Question: Hello I am doing an android app which uses OpenCV to detect rectangles/squares, to detect them I am using functions (modified a bit) from squares.cpp. Points of every square found I am storing in vector> squares, then i pass it to the function which choose the biggest one and store it in vector theBiggestSq. The problem is with the cropping function which code i will paste below (i will post the link to youtube showing the problem too). If the actual square is far enough from the camera it works ok but if i will close it a bit in some point it will hang. I will post the print screen of the problem from LogCat and there are the points printed out (the boundaries points taken from theBiggestSq vector, maybe it will help to find the solution).
'''
void cutAndSave(vector<Point> theBiggestSq, Mat image){
RotatedRect box = minAreaRect(Mat(theBiggestSq));
// Draw bounding box in the original image (debug purposes)
//cv::Point2f vertices[4];
//box.points(vertices);
//for (int i = 0; i < 4; ++i)
//{
//cv::line(img, vertices[i], vertices[(i + 1) % 4], cv::Scalar(0, 255, 0), 1, CV_AA);
//}
//cv::imshow("box", img);
//cv::imwrite("box.png", img);
// Set Region of Interest to the area defined by the box
Rect roi;
roi.x = box.center.x - (box.size.width / 2);
roi.y = box.center.y - (box.size.height / 2);
roi.width = box.size.width;
roi.height = box.size.height;
// Crop the original image to the defined ROI
//bmp=Bitmap.createBitmap(box.size.width / 2, box.size.height / 2, Bitmap.Config.ARGB_8888);
Mat crop = image(roi);
//Mat crop = image(Rect(roi.x, roi.y, roi.width, roi.height)).clone();
//Utils.matToBitmap(crop*.clone()* ,bmp);
imwrite("/sdcard/OpenCVTest/1.png", bmp);
imshow("crop", crop);
}
'''
<URL>

cords printed respectively are: roi.x roi.y roi.width roi.height
Another problem is that the boundaries drawn should have a green colour but as you see on the video they are distorted (flexed like those boundaries would be made from glass?).
Thank you for any help. I am new in openCV doing it from only one month so please be tolerant.
EDIT:
drawing code:
'''
//draw//
for( size_t i = 0; i < squares.size(); i++ )
{
const Point* p = &squares[i][0];
int n = (int)squares[i].size();
polylines(mBgra, &p, &n, 1, true, Scalar(255,255,0), 5, 10);
//Rect rect = boundingRect(cv::Mat(squares[i]));
//rectangle(mBgra, rect.tl(), rect.br(), cv::Scalar(0,255,0), 2, 8, 0);
}
'''
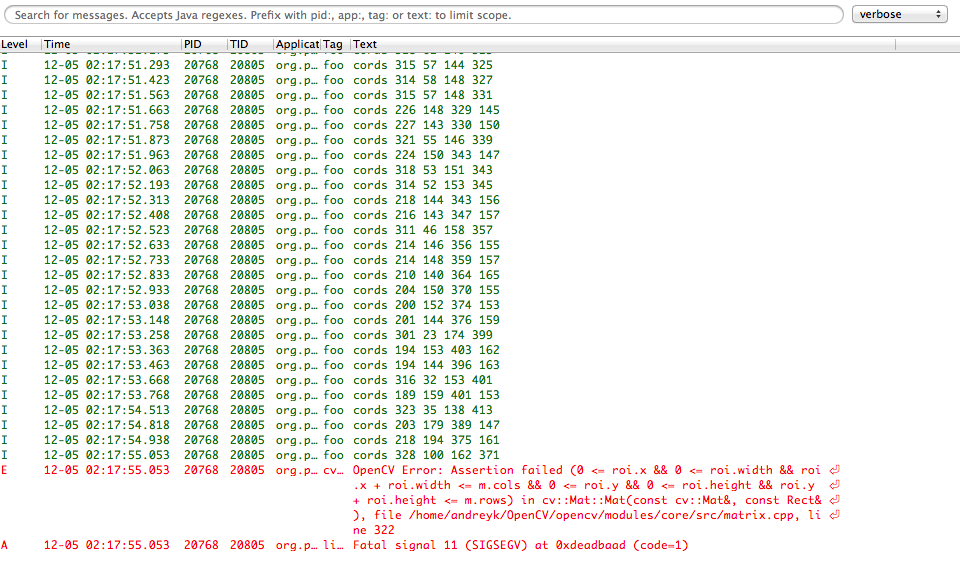
Answer: This error basically tells you the cause - your ROI exceeds the image dimensions. This means that when you are extracting 'Rect roi' from 'RotatedRect box' then either x or y are smaller than zero, or the width/height pushes the dimensions outside the image. You should check this using something like
'''
// Propose rectangle from data
int proposedX = box.center.x - (box.size.width / 2);
int proposedY = box.center.y - (box.size.height / 2);
int proposedW = box.size.width;
int proposedH = box.size.height;
// Ensure top-left edge is within image
roi.x = proposedX < 0 ? 0 : proposedX;
roi.y = proposedY < 0 ? 0 : proposedY;
// Ensure bottom-right edge is within image
roi.width =
(roi.x - 1 + proposedW) > image.cols ? // Will this roi exceed image?
(image.cols - 1 - roi.x) // YES: make roi go to image edge
: proposedW; // NO: continue as proposed
// Similar for height
roi.height = (roi.y - 1 + proposedH) > image.rows ? (image.rows - 1 - roi.y) : proposedH;
'''